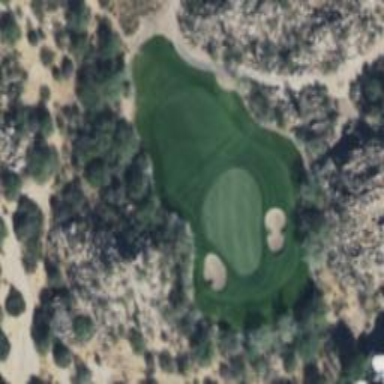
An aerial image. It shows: View of golf hole.